Field crop: maize
Growth stage: 2
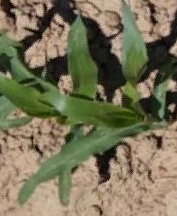
Species: maize